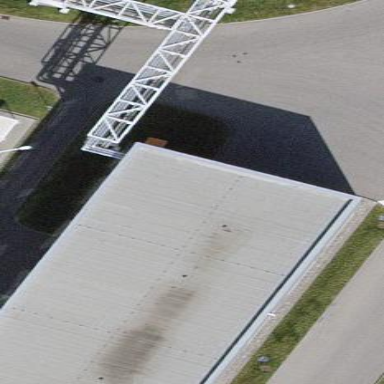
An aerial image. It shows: Industrial building.